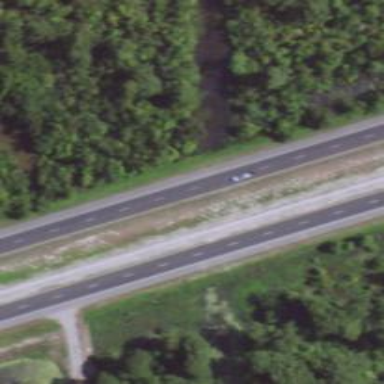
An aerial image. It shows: Asphalt motorway.